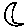
Label: moon